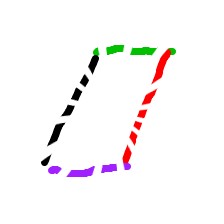
Shape: parallelogram